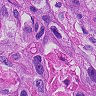
Metastatic tissue present: yes